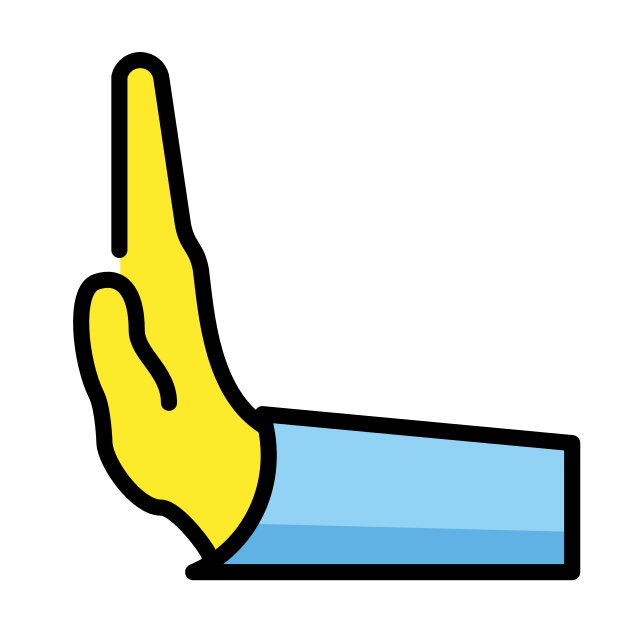
Emoji: 🫷
Name: leftwards pushing hand
Unicode: 0x1faf7